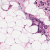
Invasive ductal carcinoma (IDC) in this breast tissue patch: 1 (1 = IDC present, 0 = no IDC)